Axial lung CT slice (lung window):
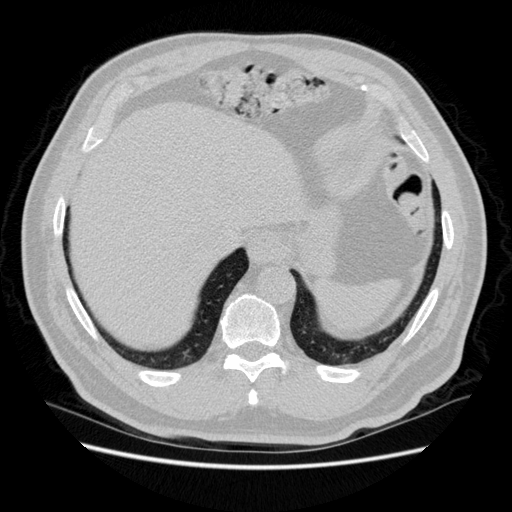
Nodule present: no